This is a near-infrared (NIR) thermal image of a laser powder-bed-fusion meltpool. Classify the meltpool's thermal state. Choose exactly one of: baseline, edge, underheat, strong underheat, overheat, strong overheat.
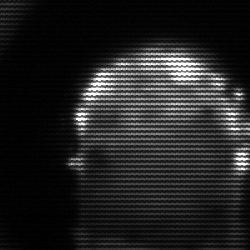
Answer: baseline